Interaction volume radius: 5 \u00c5
Interaction volume height: 10 \u00c5
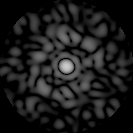
Disorder parameter: 0.796